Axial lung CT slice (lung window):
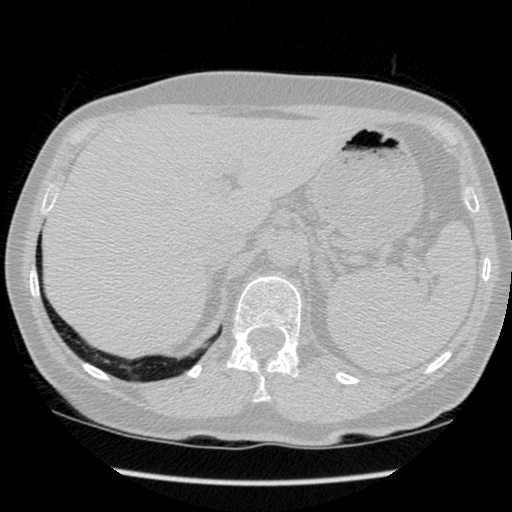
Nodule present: no